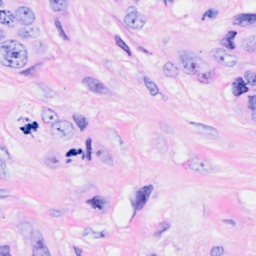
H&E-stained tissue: Breast